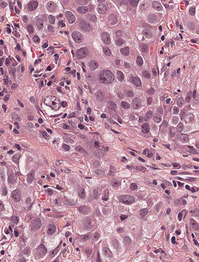
Tumor epithelial tissue: yes
Tumor-associated stroma tissue: yes
Normal tissue: no